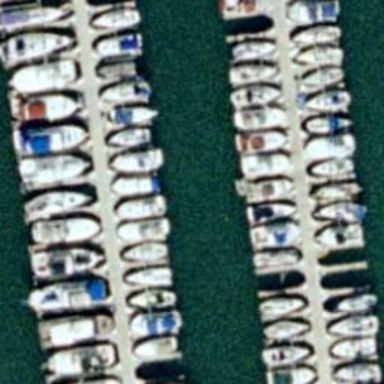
Lots of boats docked in lines at the harbor .